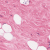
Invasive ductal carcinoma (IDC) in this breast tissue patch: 0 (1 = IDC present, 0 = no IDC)